Question: Im trying to perform error handling on the client side. below is my code:
'''
function($, _, Backbone, mainAccountCollection,accounttmpl){
var mainAccountDetails = Backbone.View.extend({
initialize: function(){
accountids = this.options.id
},
render: function(id){
var self = this;
var accountdetails = new mainAccountCollection([],{ id: id });
accountdetails.fetch({
success: function(accountview){
var data = accountview.toJSON();
var accountData = data[0].data
var template = $("#main-account-details").html(_.template(accounttmpl, {accountData:accountData}));
},
error: function(xhr){
if (xhr.status === 404){
alert('Your status of request is' + xhr.status);
}
}
});
},
});
'''
On alert i do not get any message or alert. the response i get from the server os the xml format.

Im not sure how can i get the code or the status in order to alert something when there is either a 404-Not found or 401- Unauthorized.
Any ideas.please
Thanks!
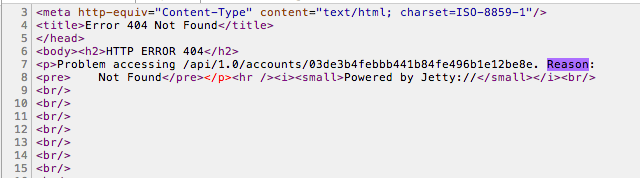
Answer: I thin you use wrong signature for callback function. From documentation:
> The options hash takes success and error callbacks which will both be passed '(collection, response, options)' as arguments
Try to change this:
'error: function(xhr){'
to something like this:
'error: function(col, xhr){'